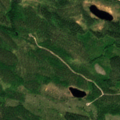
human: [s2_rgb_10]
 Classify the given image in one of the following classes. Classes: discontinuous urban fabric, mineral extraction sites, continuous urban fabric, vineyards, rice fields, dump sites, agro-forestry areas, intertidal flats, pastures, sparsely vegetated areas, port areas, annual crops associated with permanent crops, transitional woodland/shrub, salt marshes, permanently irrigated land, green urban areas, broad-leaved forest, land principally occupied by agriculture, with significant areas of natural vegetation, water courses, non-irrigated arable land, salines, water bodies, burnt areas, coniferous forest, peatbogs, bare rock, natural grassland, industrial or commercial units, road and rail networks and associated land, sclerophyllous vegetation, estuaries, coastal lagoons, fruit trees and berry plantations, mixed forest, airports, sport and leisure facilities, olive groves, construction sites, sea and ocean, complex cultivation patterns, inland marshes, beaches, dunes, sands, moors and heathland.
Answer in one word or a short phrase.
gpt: coniferous forest, mixed forest, transitional woodland/shrub